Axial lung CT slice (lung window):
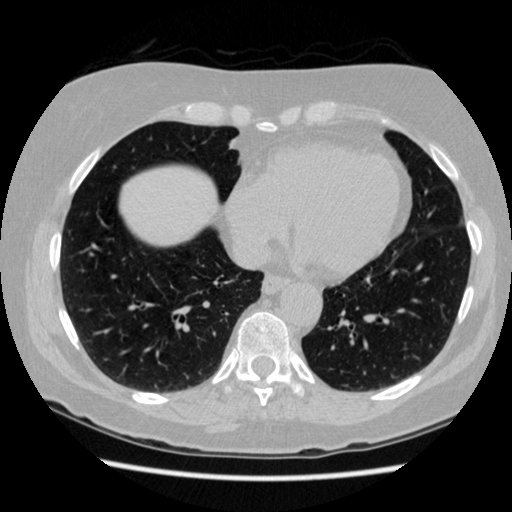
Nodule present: no